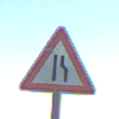
Verkehrszeichen: EinseitigVerengteFahrbahnRechts
Umgebung: Outdoor, Nature
Tageszeit: SunriseSunset
Wetter: Clear
Licht: Natural
Jahreszeit: NotSpecified
Kontrast: LowContrast